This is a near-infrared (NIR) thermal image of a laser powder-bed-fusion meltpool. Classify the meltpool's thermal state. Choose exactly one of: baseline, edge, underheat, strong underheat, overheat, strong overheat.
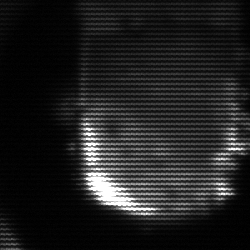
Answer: baseline